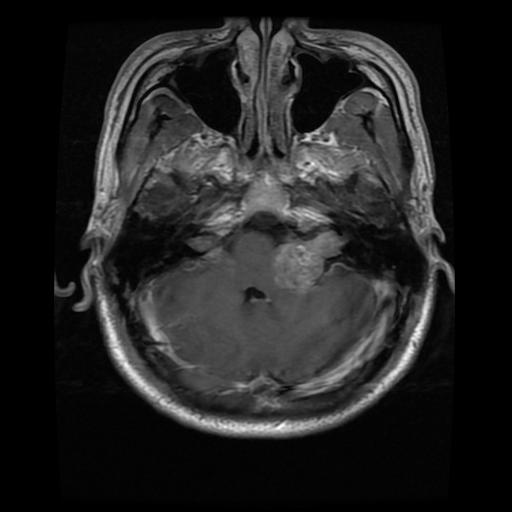
Label: meningioma